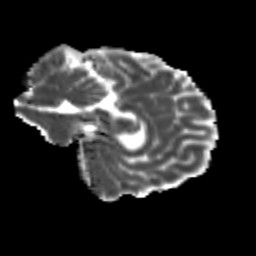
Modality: MD
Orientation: sagittal
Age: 23
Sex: female
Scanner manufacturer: siemens
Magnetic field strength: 3 T
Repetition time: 3.5 s
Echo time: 0.104 s